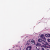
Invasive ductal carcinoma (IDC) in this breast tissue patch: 0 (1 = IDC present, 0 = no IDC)